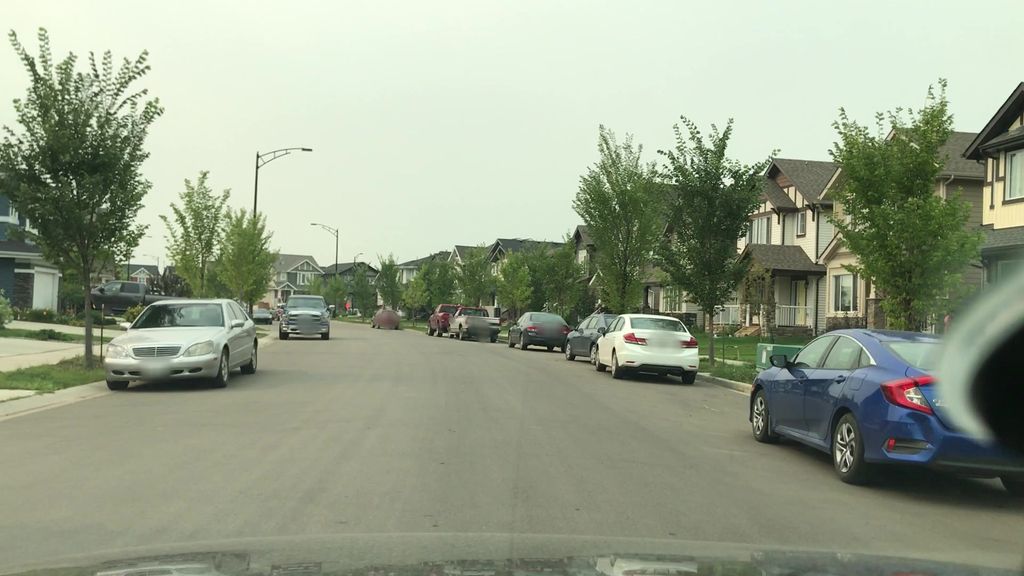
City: edmonton